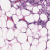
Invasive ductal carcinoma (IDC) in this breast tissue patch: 1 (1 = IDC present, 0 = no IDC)